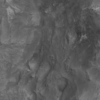
Label: not_dusty